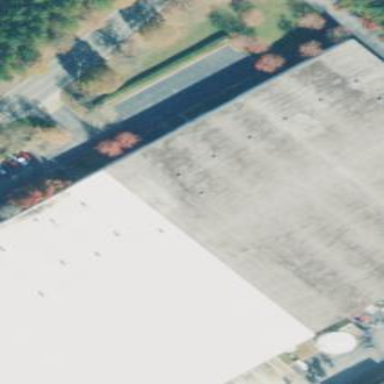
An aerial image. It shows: Warehouse building.